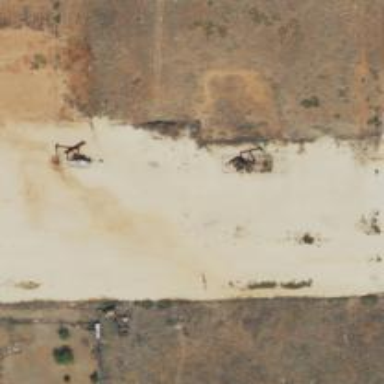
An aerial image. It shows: Petroleum well.